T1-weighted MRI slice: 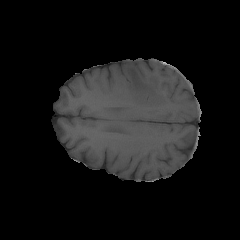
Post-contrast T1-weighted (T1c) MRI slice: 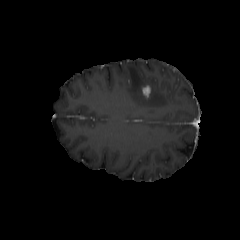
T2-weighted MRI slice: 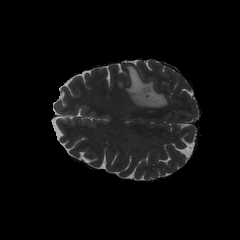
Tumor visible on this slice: yes